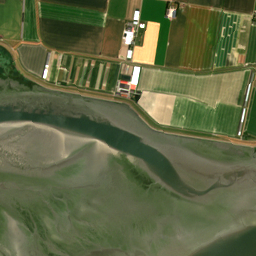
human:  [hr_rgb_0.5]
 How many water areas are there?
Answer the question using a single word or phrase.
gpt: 14

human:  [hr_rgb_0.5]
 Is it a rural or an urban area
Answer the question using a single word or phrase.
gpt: rural

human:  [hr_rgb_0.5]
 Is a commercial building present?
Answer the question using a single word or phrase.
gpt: yes

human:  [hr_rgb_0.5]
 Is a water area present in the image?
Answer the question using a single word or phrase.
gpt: yes

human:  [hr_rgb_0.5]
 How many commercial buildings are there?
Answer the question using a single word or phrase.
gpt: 1

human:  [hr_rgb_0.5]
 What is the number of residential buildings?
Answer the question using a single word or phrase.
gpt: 29

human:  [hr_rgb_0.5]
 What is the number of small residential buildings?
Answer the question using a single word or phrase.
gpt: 23

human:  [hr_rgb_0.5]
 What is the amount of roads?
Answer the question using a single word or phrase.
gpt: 29

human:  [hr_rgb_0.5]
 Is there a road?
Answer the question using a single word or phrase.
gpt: yes

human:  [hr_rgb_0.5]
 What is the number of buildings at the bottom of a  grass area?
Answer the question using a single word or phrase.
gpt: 40

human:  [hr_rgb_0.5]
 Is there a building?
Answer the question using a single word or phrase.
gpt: yes

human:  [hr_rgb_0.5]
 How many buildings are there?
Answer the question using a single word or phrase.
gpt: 41

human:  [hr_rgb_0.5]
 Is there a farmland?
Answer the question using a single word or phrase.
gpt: yes

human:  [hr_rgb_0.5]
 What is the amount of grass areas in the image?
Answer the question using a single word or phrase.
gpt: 25

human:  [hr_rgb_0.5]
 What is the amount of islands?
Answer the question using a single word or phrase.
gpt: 1

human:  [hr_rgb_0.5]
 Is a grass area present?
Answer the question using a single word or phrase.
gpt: yes

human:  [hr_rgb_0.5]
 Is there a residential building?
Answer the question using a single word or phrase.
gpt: yes

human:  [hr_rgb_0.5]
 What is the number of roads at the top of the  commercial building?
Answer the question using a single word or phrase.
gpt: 2

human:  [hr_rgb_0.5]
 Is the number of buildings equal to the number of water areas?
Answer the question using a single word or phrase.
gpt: no

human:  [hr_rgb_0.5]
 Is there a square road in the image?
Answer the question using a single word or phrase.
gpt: no

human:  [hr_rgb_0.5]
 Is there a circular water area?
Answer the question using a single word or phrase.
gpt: no

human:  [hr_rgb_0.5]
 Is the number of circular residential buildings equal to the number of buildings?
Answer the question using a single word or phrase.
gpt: no

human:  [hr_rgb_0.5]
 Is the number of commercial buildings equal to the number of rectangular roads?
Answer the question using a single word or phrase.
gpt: no

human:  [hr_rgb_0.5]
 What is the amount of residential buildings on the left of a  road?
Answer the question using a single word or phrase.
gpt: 29

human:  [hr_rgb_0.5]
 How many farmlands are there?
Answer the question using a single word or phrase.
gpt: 22

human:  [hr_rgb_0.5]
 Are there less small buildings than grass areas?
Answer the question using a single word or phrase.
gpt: yes

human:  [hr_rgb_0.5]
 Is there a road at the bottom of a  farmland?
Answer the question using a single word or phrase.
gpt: yes

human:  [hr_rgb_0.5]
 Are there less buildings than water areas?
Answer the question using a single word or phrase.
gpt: no

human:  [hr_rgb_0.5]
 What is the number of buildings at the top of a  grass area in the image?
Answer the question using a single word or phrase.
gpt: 41

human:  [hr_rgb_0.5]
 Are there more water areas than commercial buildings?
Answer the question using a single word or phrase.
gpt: yes

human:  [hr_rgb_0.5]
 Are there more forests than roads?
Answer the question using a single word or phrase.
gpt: no

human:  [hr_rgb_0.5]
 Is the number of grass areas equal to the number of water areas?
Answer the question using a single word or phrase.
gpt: no

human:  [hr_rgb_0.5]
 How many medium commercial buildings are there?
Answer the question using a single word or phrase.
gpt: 0

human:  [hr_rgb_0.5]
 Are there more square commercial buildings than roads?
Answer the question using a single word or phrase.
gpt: no

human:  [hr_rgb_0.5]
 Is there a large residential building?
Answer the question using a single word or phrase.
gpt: no

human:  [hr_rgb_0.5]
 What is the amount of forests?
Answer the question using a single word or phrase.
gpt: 7

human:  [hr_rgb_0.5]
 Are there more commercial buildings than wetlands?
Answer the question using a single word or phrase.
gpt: no

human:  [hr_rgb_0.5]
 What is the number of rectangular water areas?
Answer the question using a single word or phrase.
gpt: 11

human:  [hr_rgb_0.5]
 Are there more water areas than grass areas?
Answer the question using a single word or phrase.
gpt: no

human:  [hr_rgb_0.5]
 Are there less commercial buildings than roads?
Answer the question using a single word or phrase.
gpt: yes

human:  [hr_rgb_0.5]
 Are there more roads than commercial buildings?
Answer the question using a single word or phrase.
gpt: yes

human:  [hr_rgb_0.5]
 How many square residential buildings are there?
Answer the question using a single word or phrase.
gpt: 0

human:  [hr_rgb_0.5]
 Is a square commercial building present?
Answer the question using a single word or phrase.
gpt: no

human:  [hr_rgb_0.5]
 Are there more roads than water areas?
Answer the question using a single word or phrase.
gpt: yes

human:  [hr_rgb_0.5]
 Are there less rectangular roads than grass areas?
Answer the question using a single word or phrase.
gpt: yes

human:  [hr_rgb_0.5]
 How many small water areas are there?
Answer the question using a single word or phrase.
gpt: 9

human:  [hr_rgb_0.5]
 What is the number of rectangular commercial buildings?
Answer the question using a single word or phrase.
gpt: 0

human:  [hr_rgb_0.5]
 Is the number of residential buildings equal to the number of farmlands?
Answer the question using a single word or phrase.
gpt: no

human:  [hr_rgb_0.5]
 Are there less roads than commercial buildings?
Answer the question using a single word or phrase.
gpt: no

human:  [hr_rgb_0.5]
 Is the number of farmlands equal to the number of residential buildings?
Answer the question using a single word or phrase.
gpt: no

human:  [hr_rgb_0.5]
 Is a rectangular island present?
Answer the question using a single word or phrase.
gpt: no

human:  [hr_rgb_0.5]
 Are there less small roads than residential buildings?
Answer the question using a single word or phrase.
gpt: no

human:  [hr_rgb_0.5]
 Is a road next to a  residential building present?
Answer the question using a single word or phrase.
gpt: yes

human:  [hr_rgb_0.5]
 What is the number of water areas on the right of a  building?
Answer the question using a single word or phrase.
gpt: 13

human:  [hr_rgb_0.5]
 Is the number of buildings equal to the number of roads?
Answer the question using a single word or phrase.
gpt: no

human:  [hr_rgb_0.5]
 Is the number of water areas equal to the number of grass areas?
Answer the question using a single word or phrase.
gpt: no

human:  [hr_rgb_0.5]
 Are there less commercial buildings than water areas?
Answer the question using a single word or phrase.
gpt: yes

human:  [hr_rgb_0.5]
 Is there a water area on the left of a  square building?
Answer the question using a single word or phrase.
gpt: no

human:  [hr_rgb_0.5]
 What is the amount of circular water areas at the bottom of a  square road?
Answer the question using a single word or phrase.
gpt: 0

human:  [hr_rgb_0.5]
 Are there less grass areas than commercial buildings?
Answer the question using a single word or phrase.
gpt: no

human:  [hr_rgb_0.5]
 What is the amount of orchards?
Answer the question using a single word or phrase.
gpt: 2

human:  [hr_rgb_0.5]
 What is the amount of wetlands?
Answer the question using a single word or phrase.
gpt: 1

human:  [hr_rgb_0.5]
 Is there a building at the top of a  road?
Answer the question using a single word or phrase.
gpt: yes

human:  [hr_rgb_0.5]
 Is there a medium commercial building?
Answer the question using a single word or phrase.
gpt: no